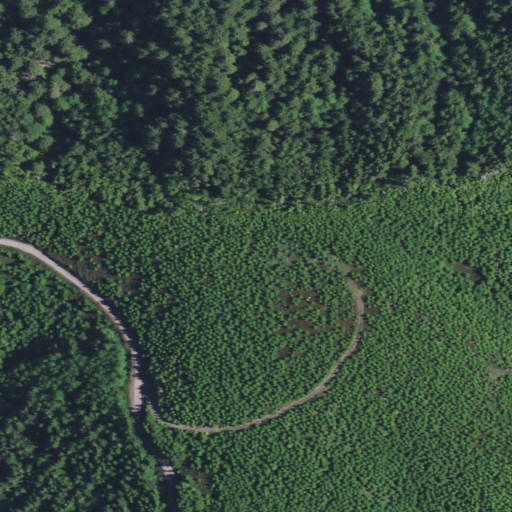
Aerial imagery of mountain in Oregon named Grouslous Mountain containing evergreen forest, open development, and low intensity development